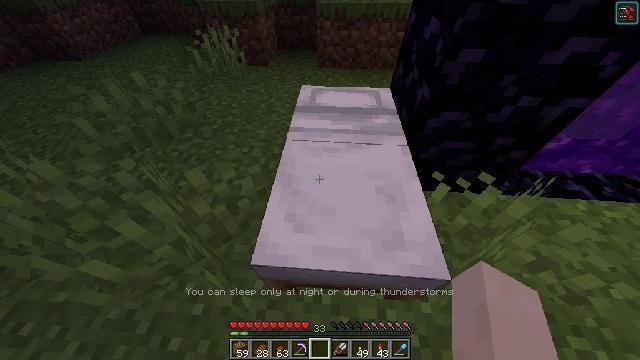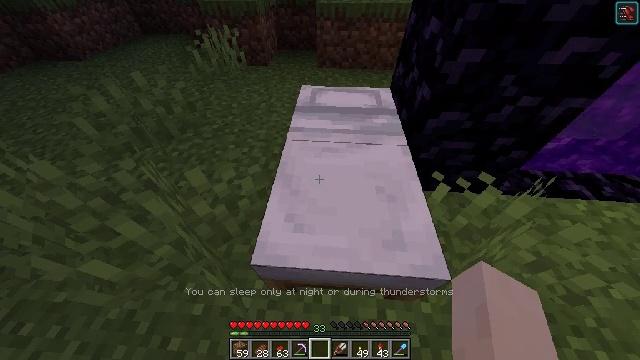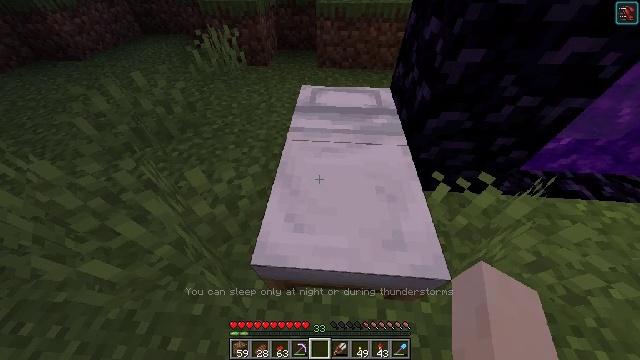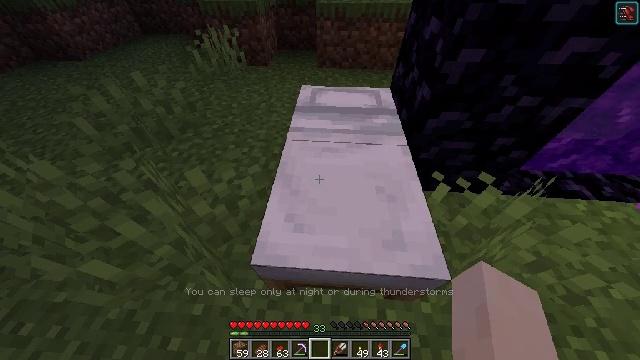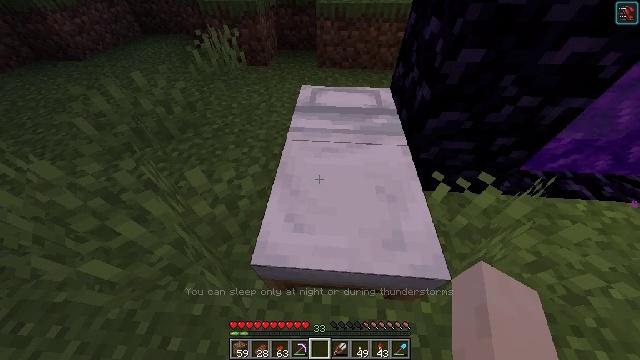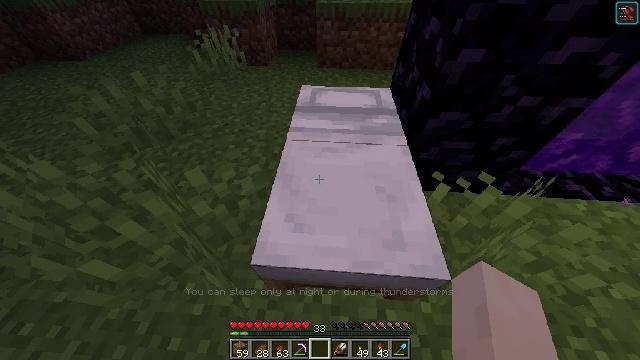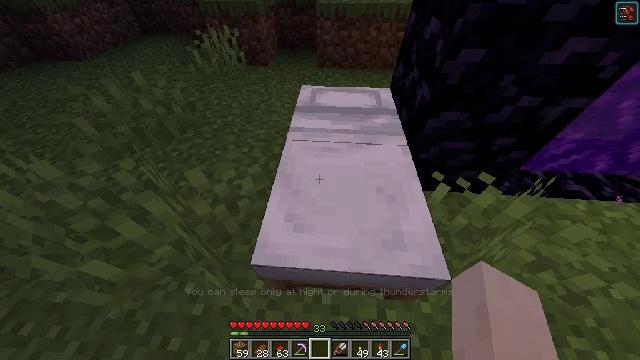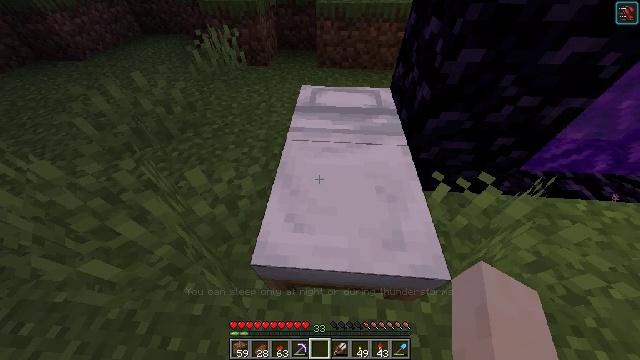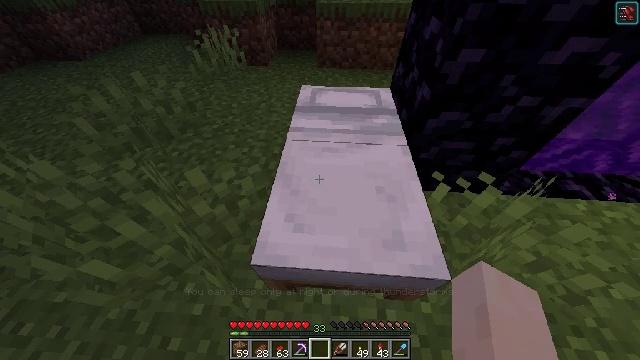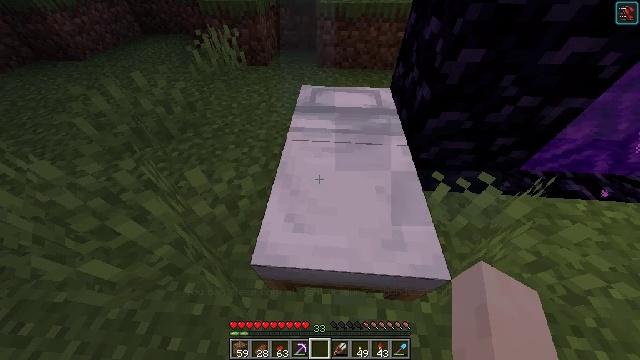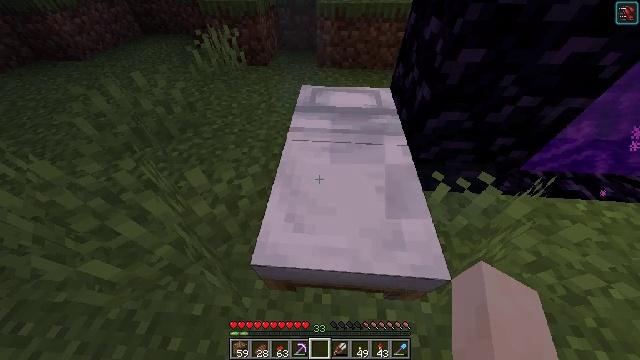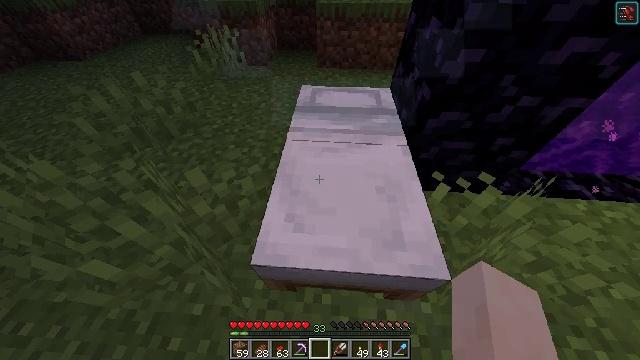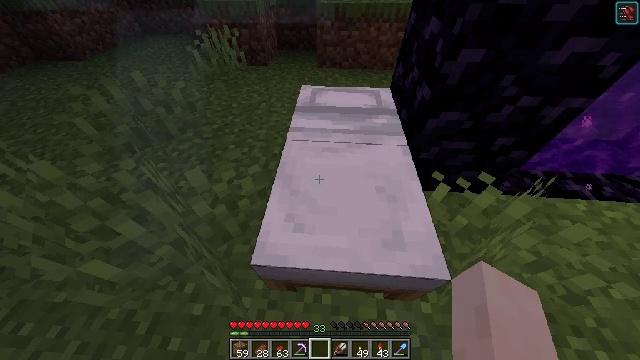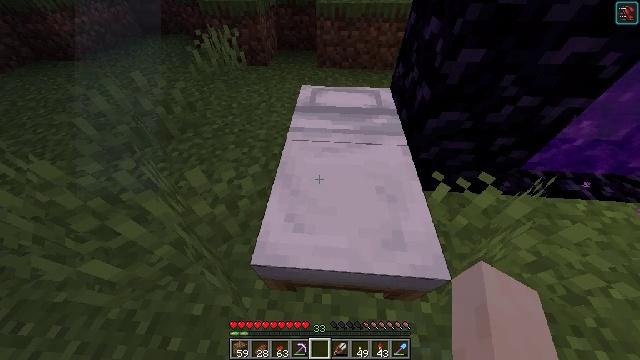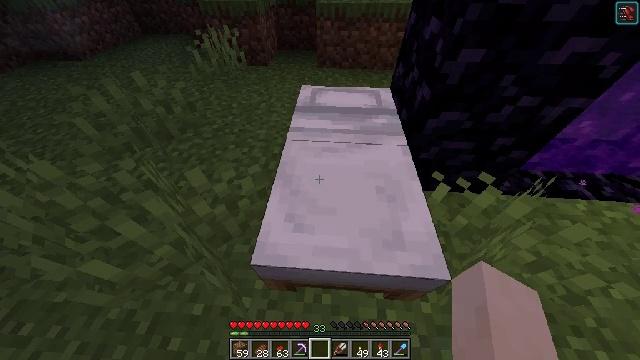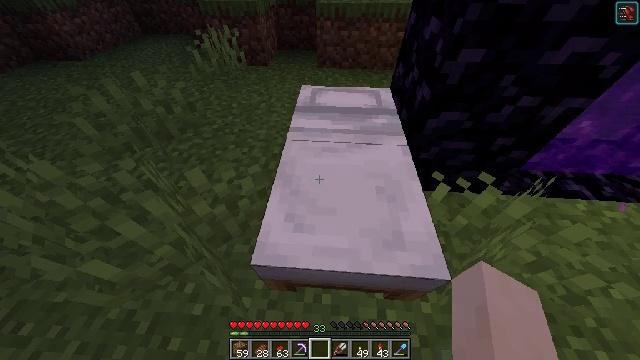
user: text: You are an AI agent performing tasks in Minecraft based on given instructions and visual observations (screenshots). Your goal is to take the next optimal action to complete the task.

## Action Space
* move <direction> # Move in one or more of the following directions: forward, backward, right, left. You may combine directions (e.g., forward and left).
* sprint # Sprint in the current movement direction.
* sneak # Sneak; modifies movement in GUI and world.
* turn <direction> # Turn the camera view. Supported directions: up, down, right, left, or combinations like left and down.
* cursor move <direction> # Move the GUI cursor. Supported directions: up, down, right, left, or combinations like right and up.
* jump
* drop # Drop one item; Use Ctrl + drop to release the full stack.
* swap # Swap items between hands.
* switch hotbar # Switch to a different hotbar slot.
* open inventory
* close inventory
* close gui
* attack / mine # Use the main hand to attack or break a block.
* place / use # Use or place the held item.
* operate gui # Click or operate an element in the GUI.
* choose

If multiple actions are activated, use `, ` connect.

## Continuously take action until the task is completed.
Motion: motion action
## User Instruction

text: Open the crafting table to make a honeycomb block with honeycombs.
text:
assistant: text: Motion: no_op
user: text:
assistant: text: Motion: no_op
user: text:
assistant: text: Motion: no_op
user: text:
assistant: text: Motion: no_op
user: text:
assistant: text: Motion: no_op
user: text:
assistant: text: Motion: no_op
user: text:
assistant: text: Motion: no_op
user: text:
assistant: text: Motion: no_op
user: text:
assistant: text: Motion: no_op
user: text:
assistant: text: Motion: no_op
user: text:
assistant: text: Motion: no_op
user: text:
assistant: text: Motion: no_op
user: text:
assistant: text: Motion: no_op
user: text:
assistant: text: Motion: no_op
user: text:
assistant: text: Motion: no_op
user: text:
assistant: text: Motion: no_op
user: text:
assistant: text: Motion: no_op
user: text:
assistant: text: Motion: no_op
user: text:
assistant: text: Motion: no_op
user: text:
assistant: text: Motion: no_op
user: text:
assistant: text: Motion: no_op
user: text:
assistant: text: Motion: no_op
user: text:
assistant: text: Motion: no_op
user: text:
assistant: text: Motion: no_op
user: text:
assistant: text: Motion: no_op
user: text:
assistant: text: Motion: no_op
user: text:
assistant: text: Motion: no_op
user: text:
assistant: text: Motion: no_op
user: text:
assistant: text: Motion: no_op
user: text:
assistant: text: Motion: no_op